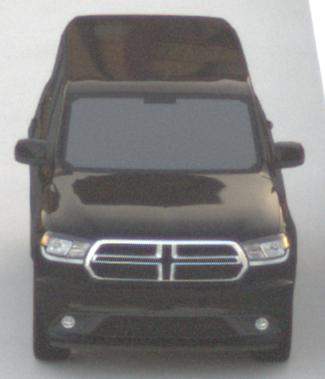
Make: Dodge
Model: Durango
Detailed model: Gen. 3
Model produced from: 2010
Doors: 5
Color: black
Road condition: dry road
Daytime: sunrise or sunset
Contrast: low contrast